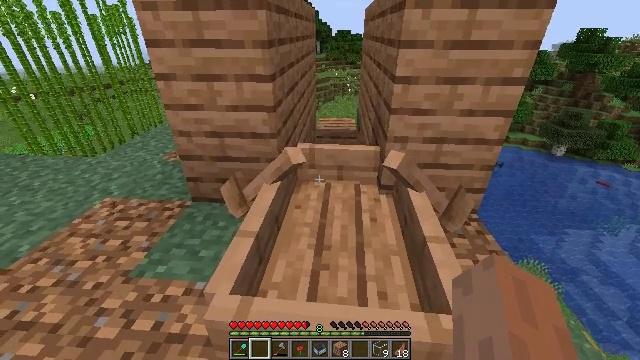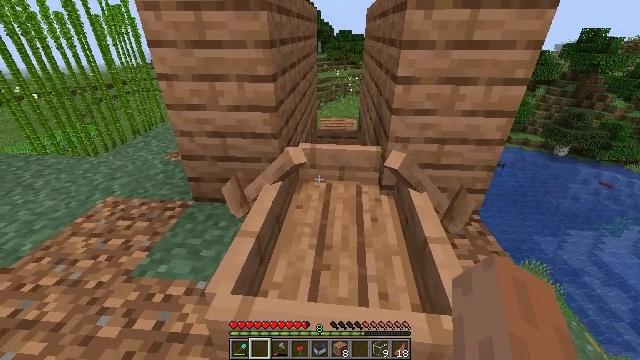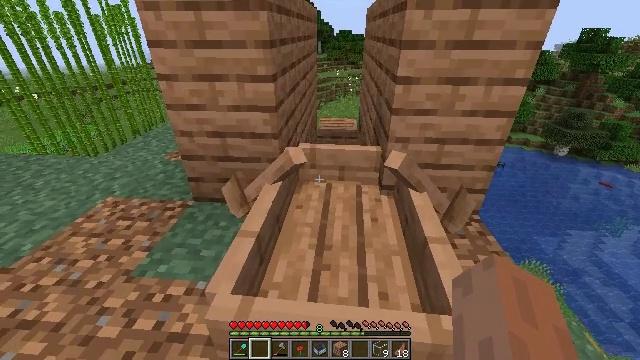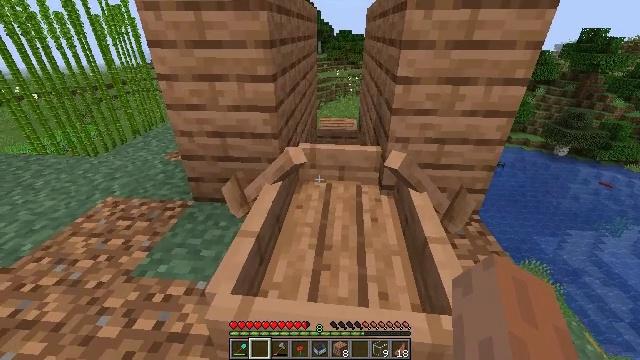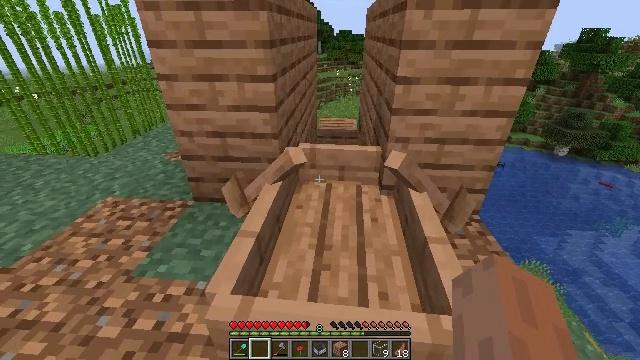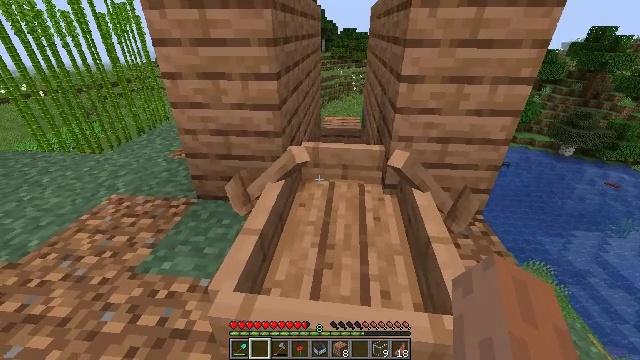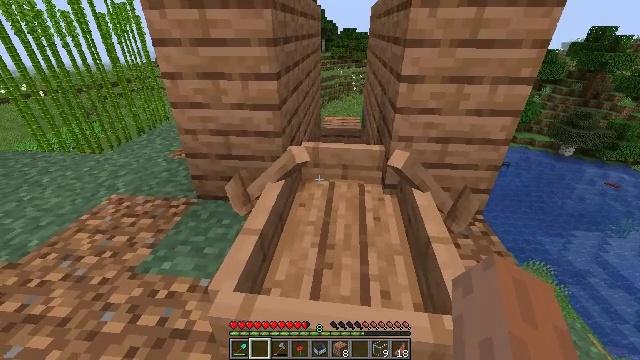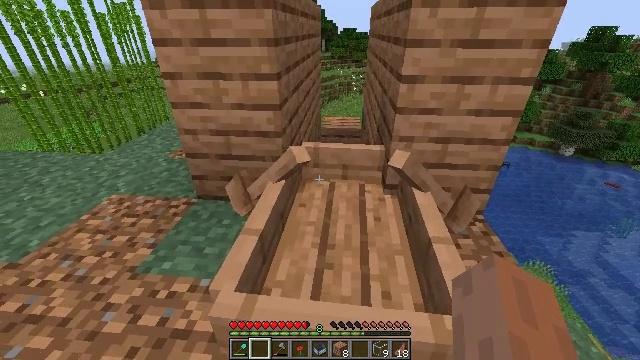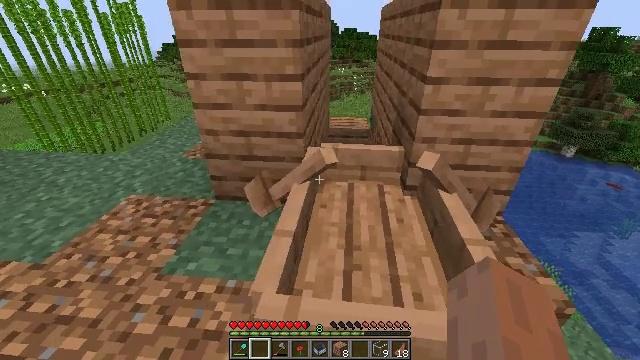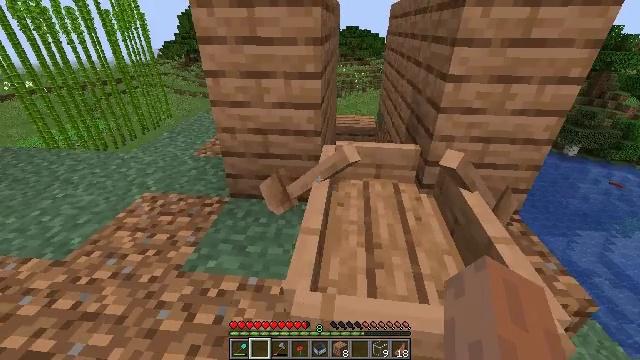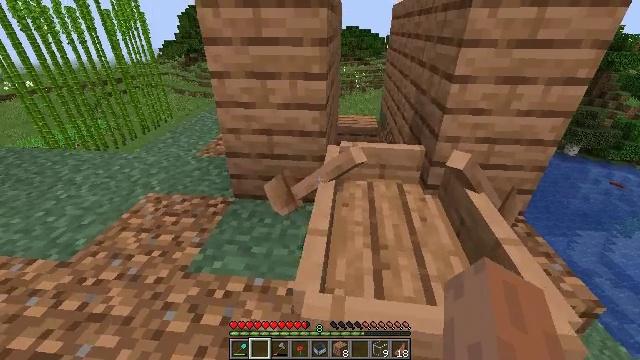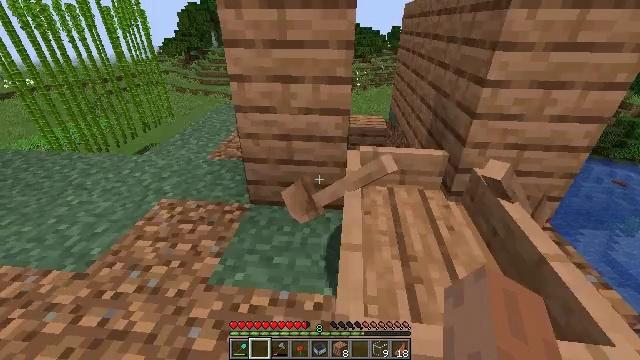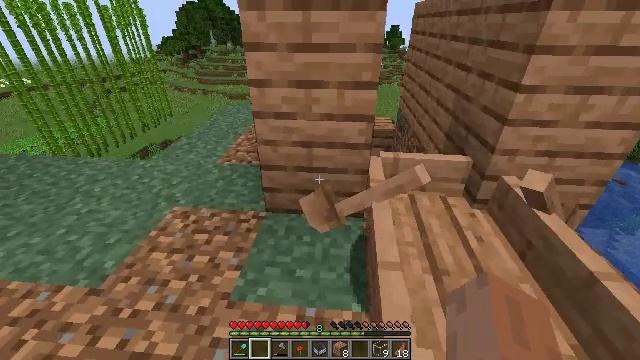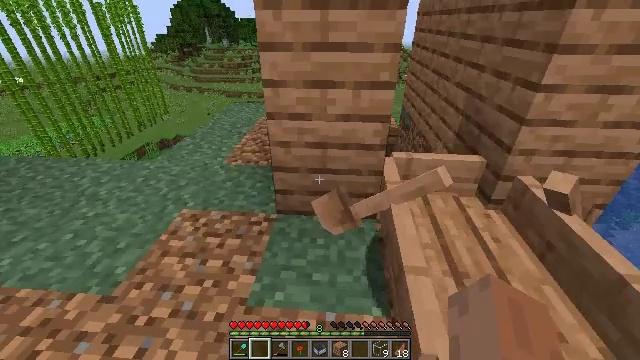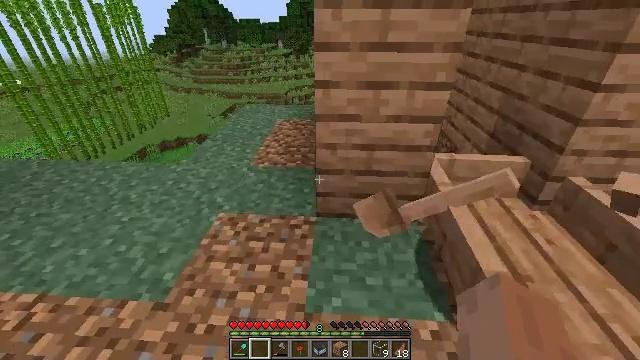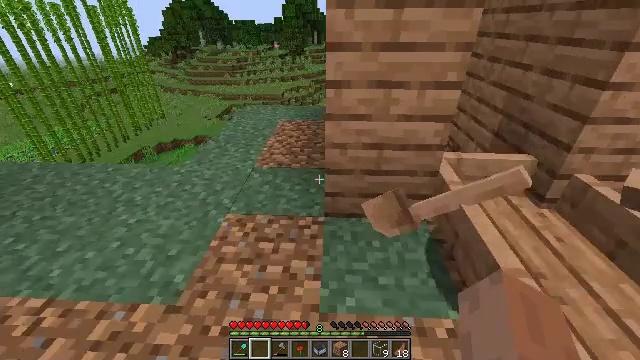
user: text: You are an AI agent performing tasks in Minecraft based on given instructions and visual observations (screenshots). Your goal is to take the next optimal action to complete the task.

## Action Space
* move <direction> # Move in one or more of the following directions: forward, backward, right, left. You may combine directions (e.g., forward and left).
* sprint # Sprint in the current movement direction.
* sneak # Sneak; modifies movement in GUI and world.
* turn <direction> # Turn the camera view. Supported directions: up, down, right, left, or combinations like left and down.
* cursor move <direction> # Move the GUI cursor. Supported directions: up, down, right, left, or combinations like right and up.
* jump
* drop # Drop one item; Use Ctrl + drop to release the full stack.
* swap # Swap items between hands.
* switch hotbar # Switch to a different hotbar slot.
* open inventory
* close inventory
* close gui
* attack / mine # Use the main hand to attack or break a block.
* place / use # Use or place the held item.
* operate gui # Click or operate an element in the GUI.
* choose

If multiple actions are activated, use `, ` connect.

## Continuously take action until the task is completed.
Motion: motion action
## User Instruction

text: Remove the jungle slab block.
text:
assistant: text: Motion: no_op
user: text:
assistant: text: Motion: no_op
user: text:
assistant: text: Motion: no_op
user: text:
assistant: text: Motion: no_op
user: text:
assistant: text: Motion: no_op
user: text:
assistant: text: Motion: no_op
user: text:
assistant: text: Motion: move left
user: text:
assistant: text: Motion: move left
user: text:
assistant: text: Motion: move left
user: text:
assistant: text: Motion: move forward and move left
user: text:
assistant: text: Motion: move forward and move left
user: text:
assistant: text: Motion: move left
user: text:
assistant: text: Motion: move left
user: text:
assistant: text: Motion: move left
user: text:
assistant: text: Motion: move left
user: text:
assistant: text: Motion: move left
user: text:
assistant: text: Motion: move left
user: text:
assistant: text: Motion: move forward and move left
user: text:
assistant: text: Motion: move forward and move left
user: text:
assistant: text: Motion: move forward and move left
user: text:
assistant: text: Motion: move forward and move left, turn right and down
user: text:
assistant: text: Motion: move forward and move left, turn right
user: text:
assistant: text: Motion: move forward and move left, turn right
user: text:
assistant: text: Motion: move forward and move left, turn right
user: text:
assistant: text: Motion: move forward, turn right
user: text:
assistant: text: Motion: move forward
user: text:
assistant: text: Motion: move forward
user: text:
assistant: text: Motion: move forward, turn left
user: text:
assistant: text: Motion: move forward, turn left
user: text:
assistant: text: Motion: move forward